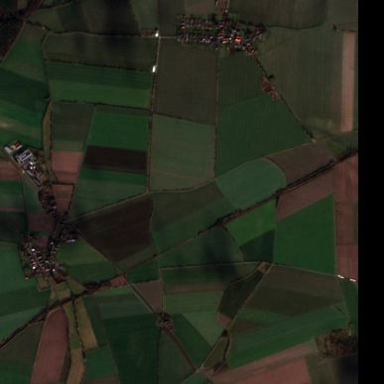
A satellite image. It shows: Picturesque farmland scene.